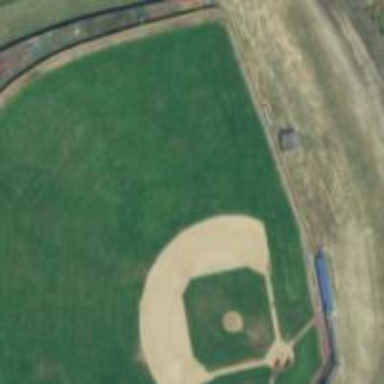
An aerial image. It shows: Baseball pitch for leisure and sports activities.